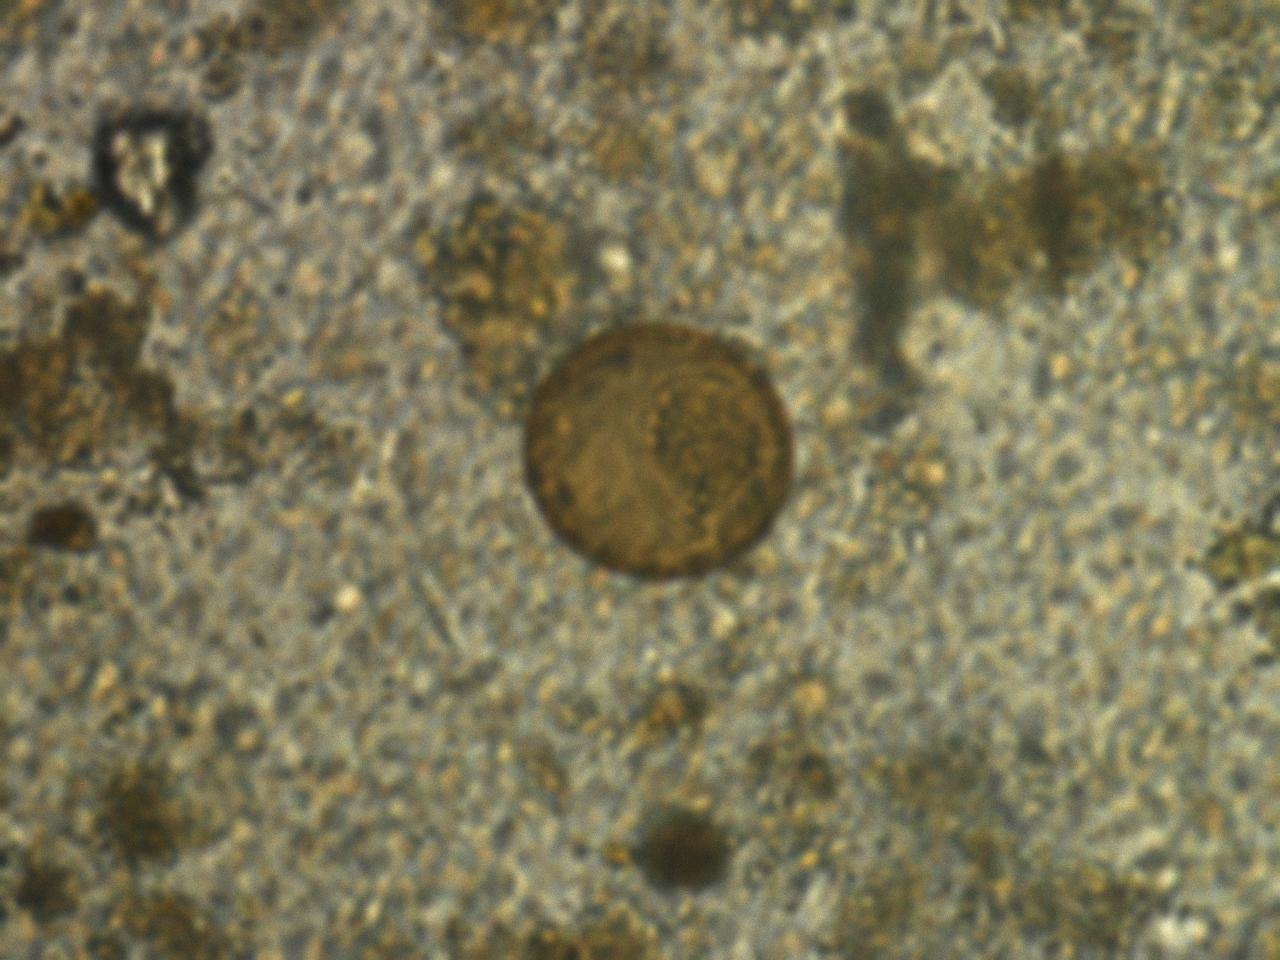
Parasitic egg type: Hymenolepis diminuta